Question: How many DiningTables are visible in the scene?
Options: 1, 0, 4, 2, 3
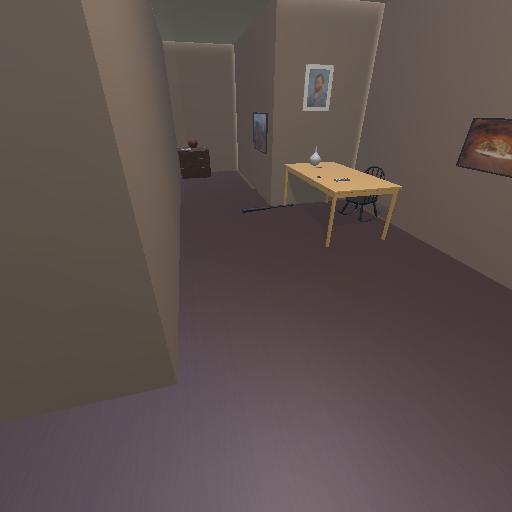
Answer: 1